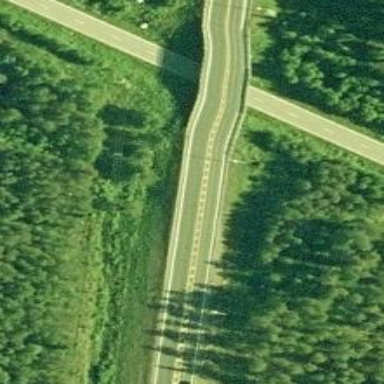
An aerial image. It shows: Asphalt trunk highway designated as motorroad.